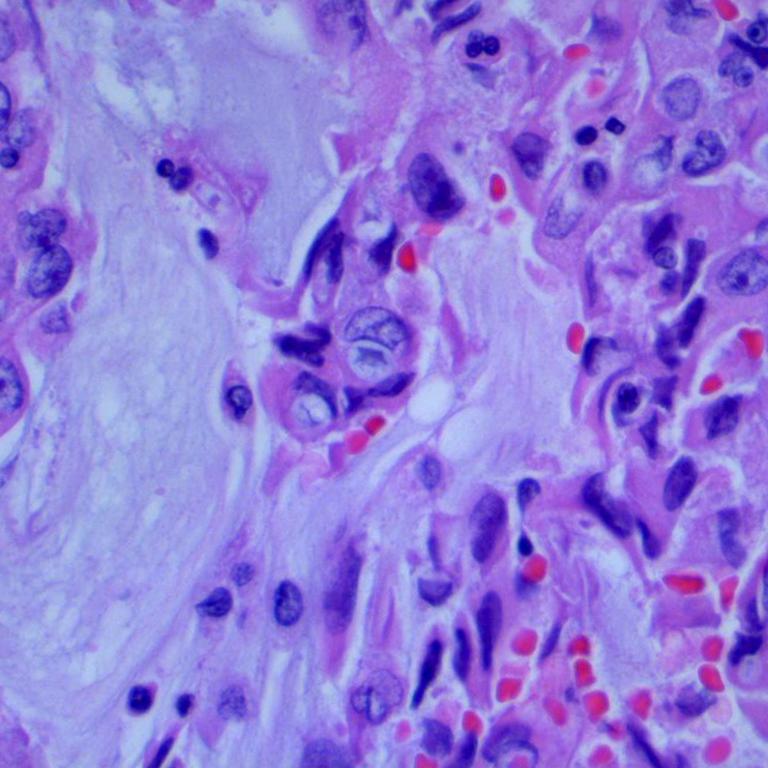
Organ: lung
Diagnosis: adenocarcinomas